Question: I want change the small check-box color beside to item color in checklist in c#

'''
public ColorControl()
{
KnownColor[] colors = Enum.GetValues(typeof(KnownColor)) as KnownColor[];
foreach (var item in colors)
{
this.Items.Add(item.ToString());
}
}
protected override void OnDrawItem(DrawItemEventArgs e)
{
Color ItemColor = Color.FromName(this.Items[e.Index].ToString());
e.Graphics.DrawString(this.Items[e.Index].ToString(),this.Font,new SolidBrush(ItemColor) ,e.Bounds);
base.OnDrawItem(e);}
'''
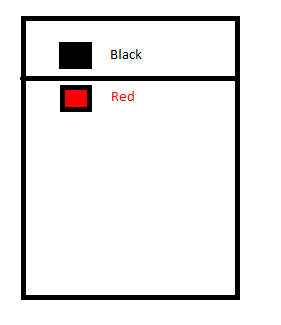
Answer: Not sure if this is worthy of an answer but here is a shot.
As is mentioned in the answer by Cody Grey The checkbox is not really simple to override. Another alternative besides making your own class inheriting from 'CheckListBox' is to make your own control inheriting from 'Control'. You can use buttons with changing background colors for the checkboxes. And add whatever other features you want.
Something like
'''
using System.Text;
using System.Threading.Tasks;
using System.Windows.Forms;
using System.Windows.Forms.Design;
namespace CustomButton
{
public partial class NeatButton : Control
{
//Some globals
private bool _Pressed = false;
private bool _Activated = false;
//you will want to put your code for clicking checkboxes in the Mouse overrides. The OnPaint override is where you decide how the boxes look.
protected override void OnMouseDown(MouseEventArgs e){...}
protected override void OnMouseUp(MouseEventArgs e){...}
protected override void OnPaint(PaintEventArgs pe){...}
//You will want some propeties
public new string Text
{
get { return base.Text; }
set
{
if (value == base.Text)
return;
base.Text = value;
Invalidate(); //Keeps text showing changes in real time
}
}
/// <summary>
/// Works with Pressed to determine if the button should do something when clicked. **Use a property like this for the checkboxes**
/// </summary>
private bool Activated
{
get { return _Activated; }
set
{
if (value == _Activated)
return;
_Activated = value;
Invalidate();
}
}
/// <summary>
/// Works with Activated to determine if the button should do something when clicked
/// </summary>
private bool Pressed
{
get { return _Pressed; }
set
{
if (value == _Pressed)
return;
_Pressed = value;
Invalidate();
}
}
'''
While this is not a complete example it should show a very basic set up for a custom control.
Once the custom control is working then want to build it and grab the exe from where ever you built it. Then in the form you want to use it in you drop the exe in to the project folder. Then in the solution explorer right click on References and then 'Add reference'. Then browes to your exe and check it off and click 'OK'. Save your project and open up the form designer. Right click on the ToolBox and click 'Choose Items'. Find your exe and check it off and hit ok. The Checkbox you made should now appear in the tool box and can be dragged and dropped onto a form and used like any other control.
Good luck.